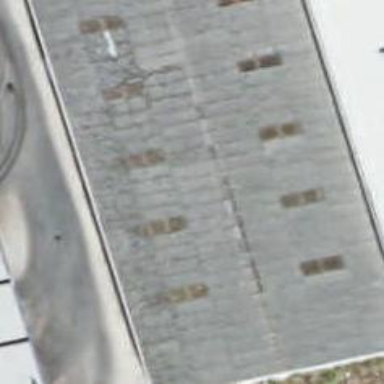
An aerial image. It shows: Industrial building.